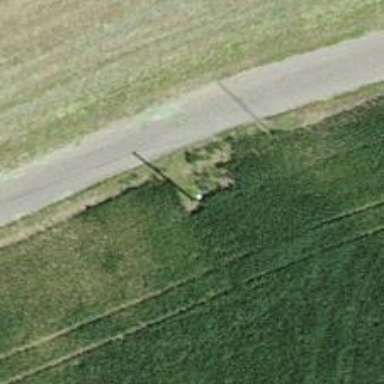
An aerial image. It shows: Minor power line.